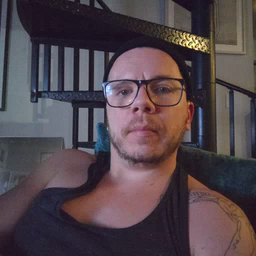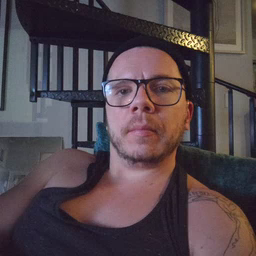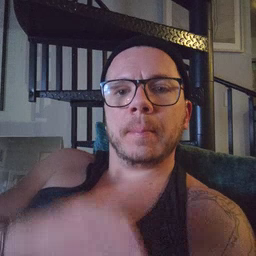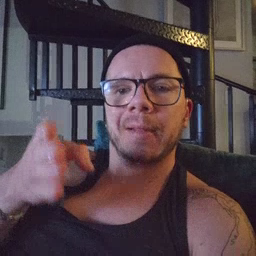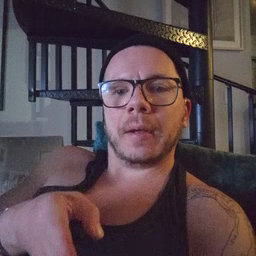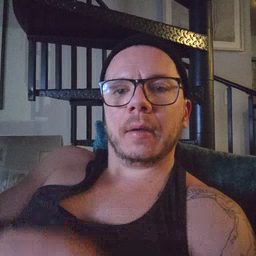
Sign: beside